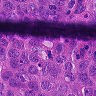
Metastatic tissue present: yes